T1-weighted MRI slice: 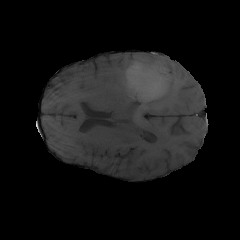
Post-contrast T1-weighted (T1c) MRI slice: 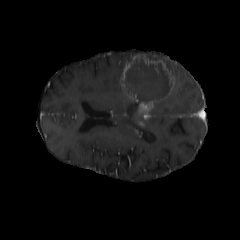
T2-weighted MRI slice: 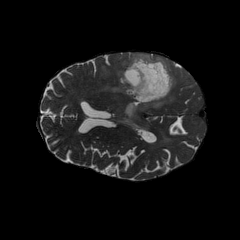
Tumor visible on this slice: yes